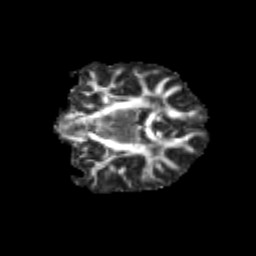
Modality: FA
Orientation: coronal
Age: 13
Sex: female
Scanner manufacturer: siemens
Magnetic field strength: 3 T
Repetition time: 3.8 s
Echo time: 0.07 s